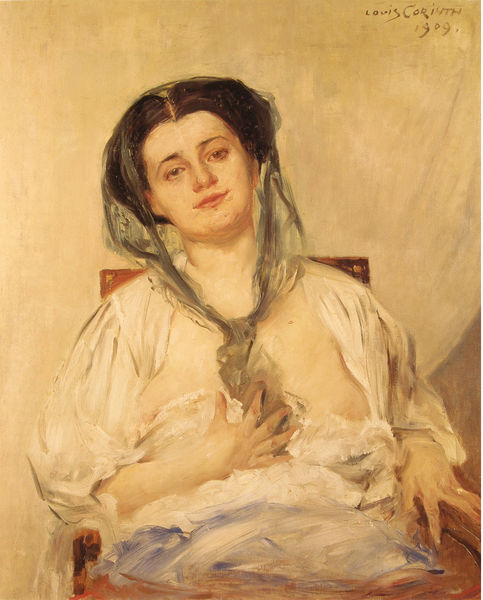
Titel: Donna gravida
Künstler: Lovis Corinth
Standort: Berlin
Institution: Neue Nationalgalerie
Schlagwörter: akt, blau, dunkel, gemälde, hand, haut, nackt, schatten, schlaf, weiß, gelb, grün, impressionismus, ocker, sitzen, ausschnitt, braun, brust, busen, finger, frau, frisur, grau, haar, hell, holz, kleid, licht, mund, nase, ohr, orange, raum, schwarz, stirn, stuhl, zimmer, blick, dame, rot, schal, schleier, tuch, beige, rock, hemd, wand, arm, arme, augen, blass, bluse, falten, faru, gesicht, inkarnat, knoten, ärmel, bild, bildnis, hals, hände, portrait, porträt, rückenlehne, signatur, vorhang, öl, haare, pose, sessel, sitzend, tücher, decke, kind, mutter, nachthemd, augenbrauen, brünett, kinn, lippe, lippen, madame, mittelscheitel, ohren, potrait, rosa, scheitel, schräg, schulter, schultern, rund, lächeln, brüste, sommer, ruhe, armlehne, lasziv, modell, ruhen, schlafen, lehne, haltung, moderne, bäuerin, warm, lila, violett, haarband, ölgemälde, luft, blue, chair, hands, white, dress, face, hair, modern, nose, painting, seated, sit, sitting, woman, yellow, kopftuch, brauen, sitzt, stuhllehne, maler, brown, deutsch, faltenwurf, halbnackt, jahreszahl, lächelnd, ring, bedecken, entblösst, lider, geneigt, corinth, lovis, lovis corinth, krank, münchen, inkarant, sex, portait, leinwand, ehefrau, entspannung, schoss, lässig, nude, lust, müde, eyes, herz, freundlich, anlehnen, atem, träumen, sexy, color, mouth, scarf, danach, smile, breast, okker, dunkelhaarig, glücklich, kalk, colors, morgens, fingers, brünette, lips, part, intim, lovis korinth, louis, zufrieden, eyebrows, zugeneigt, schlafzimmeraugen, atemnot, lois corinth, mittelcheitel, 1909, corvin, duetsch, bare breast, louis corinth, malerfau, acarf, hand'